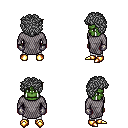
a pixel art fantasy rpg character, male body template, orc, green skin, chain mail, white pants, gray curly afro hairstyle, metal gloves, gold boots, four views (front, back, left, right), 2x2 character sprite sheet, small pixel art, hard edges, no anti-aliasing